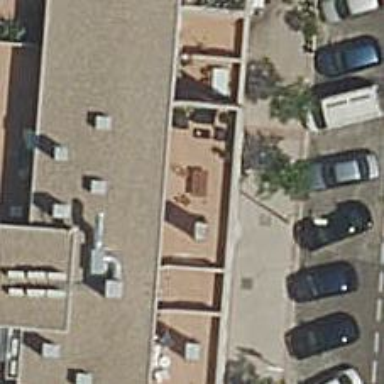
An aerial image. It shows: Restaurant.